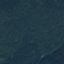
Land use / land cover: Forest